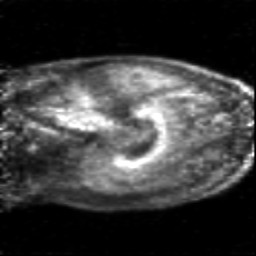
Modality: PET
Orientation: sagittal
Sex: female
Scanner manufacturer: siemens